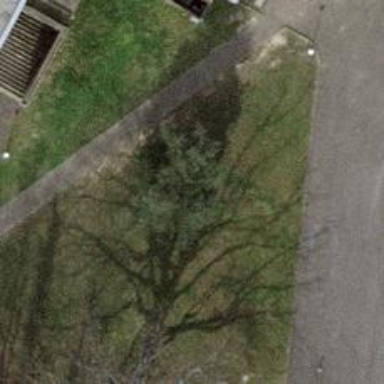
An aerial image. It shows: Evergreen needle-leaved tree.